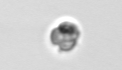
Label: Dinophyceae